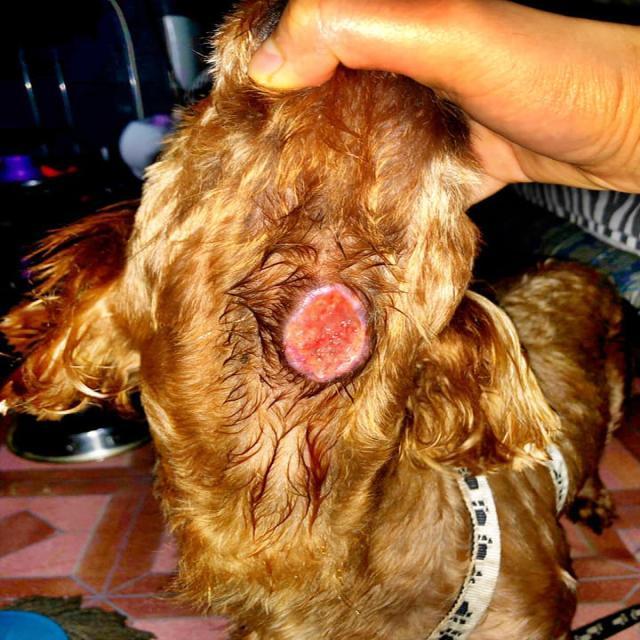
Canine ringworm (Dermatophytosis) — fungal infection caused by Microsporum or Trichophyton. Presents with circular alopecia, scaling, crusting, and broken hairs.